Question: iOS Proficiency: Beginner
If I have a Xib with multiple fields that all need their own Picker View, what's an appropriate/canonical way to add multiple picker views on the page without getting the Design View all cluttered up?
1) Only add the PickerView programmatically and not via the XIB?
2) Use only 1 Picker object and populate it with different values based on the field
selection? (Possible memory benefits?)
3) Place the UIPickers on the View with a tiny height/width and then programmatically adjust height when necessary? Not even sure if the height is adjustable.
4)Combination of some of the above?
You can see in the image below, how cluttered it looks already even with just one picker view:

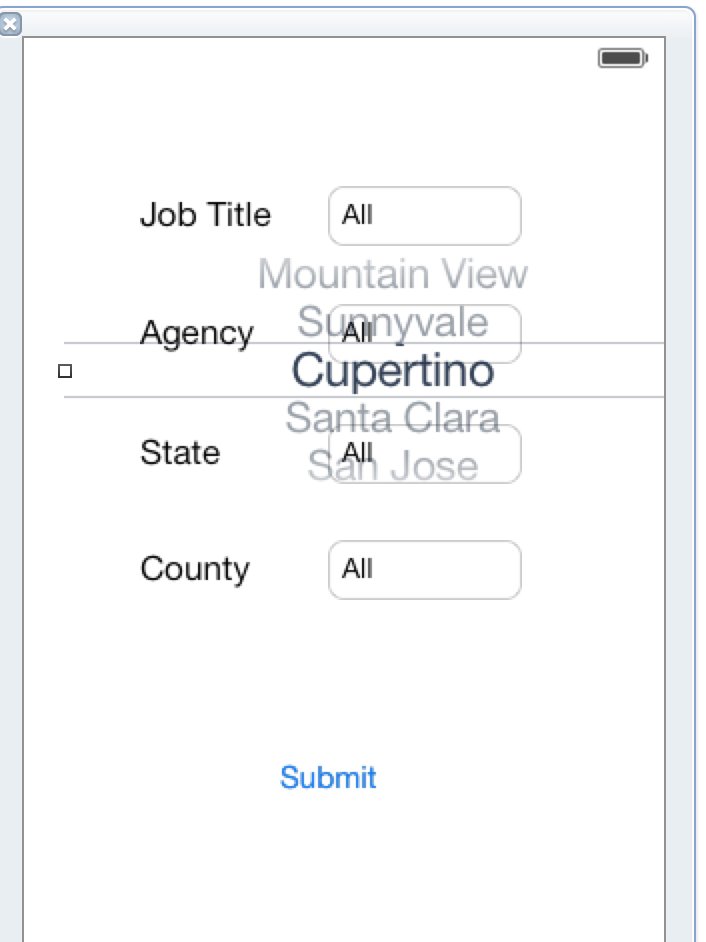
Answer: If only one pickerView will be visible at once, then you should consider using only one pickerView and configure it's delegate/datasource so that you can give it a different datasource for each field.
Unless more than one is visible at once, there really isn't any reason to use more than one in your nib file. And even if you used more than one, you would still have to configure you delegate/datasource methods to handle each individual picker.
Hope that helps.
EDIT: It would be a little bit of work, but if you wanted the pickerView to animate in and out of the view whenever you need and if you wanted to clean your Xib up even more you could do the following:
- - - - -
By doing this, you have set your textField so that when it receives firstResponder that it will display the pickerView instead of a keyboard.